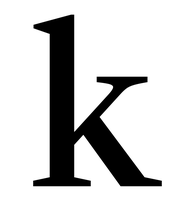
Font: LibreCaslonText_Medium